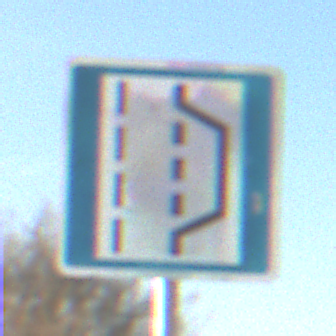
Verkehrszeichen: NothalteUndPannenbucht
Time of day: MorningAfternoon
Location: Outdoor (Nature)
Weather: PartlyCloudy
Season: NotSpecified
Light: Natural